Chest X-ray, PA view. Patient: 44 years old, sex M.
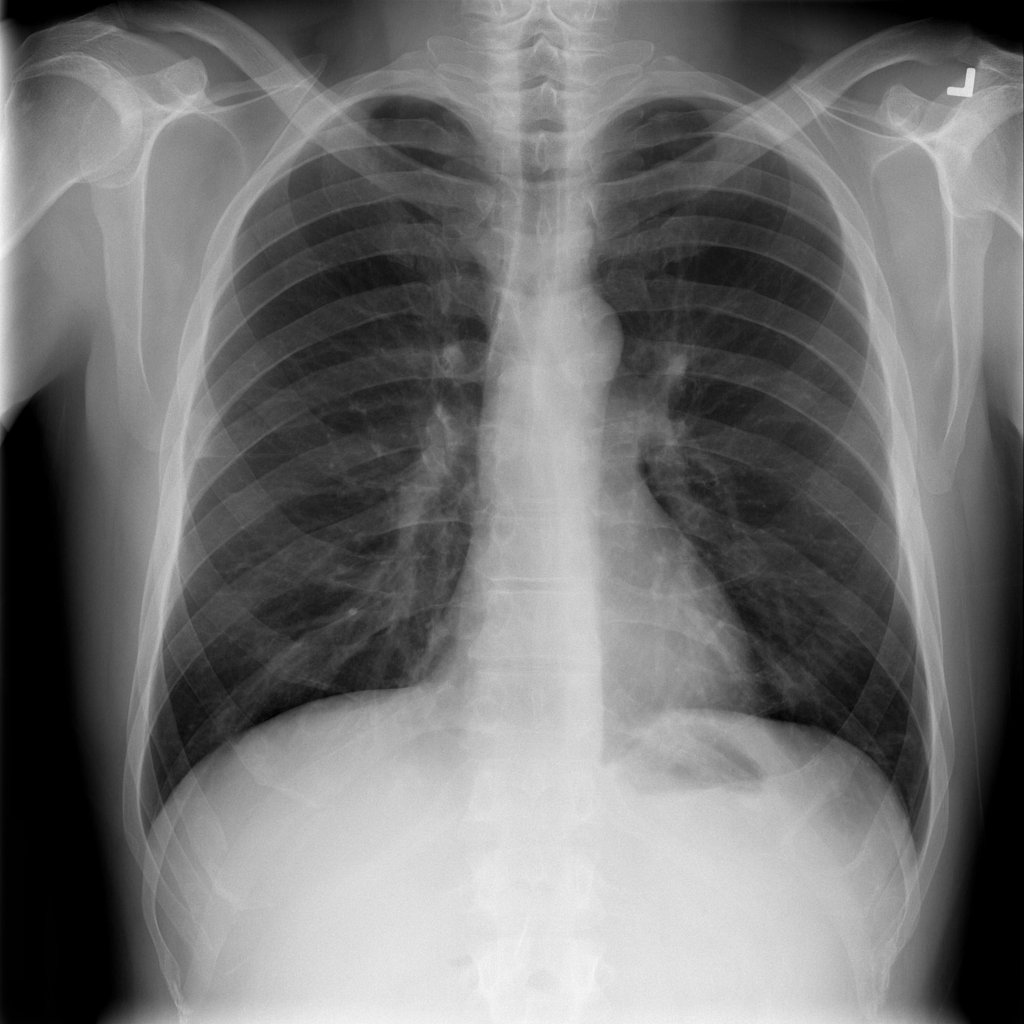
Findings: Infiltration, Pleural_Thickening